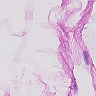
Metastatic tissue present: no